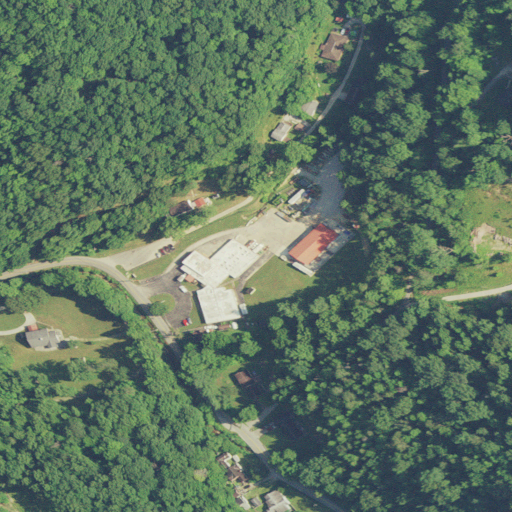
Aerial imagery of valley in West Virginia named Westfall Hollow containing deciduous forest, open development, mixed forest, medium intensity development, low intensity development, high intensity development, and grassland